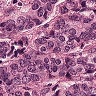
Metastatic tissue present: yes